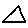
Label: triangle